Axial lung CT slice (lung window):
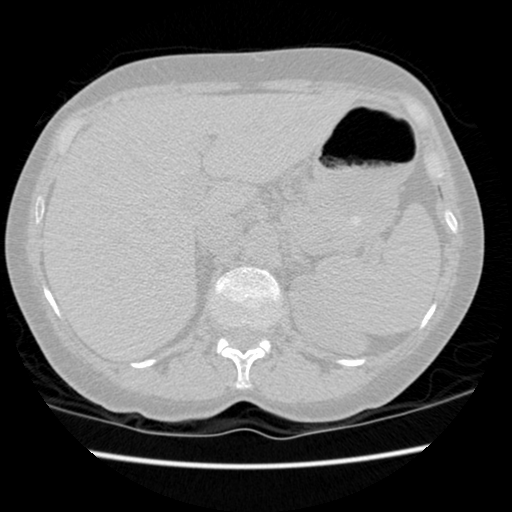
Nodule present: no